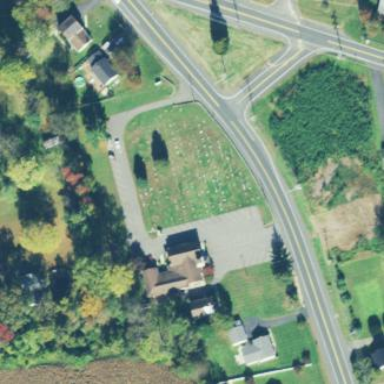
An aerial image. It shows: Graveyard used as cemetery.